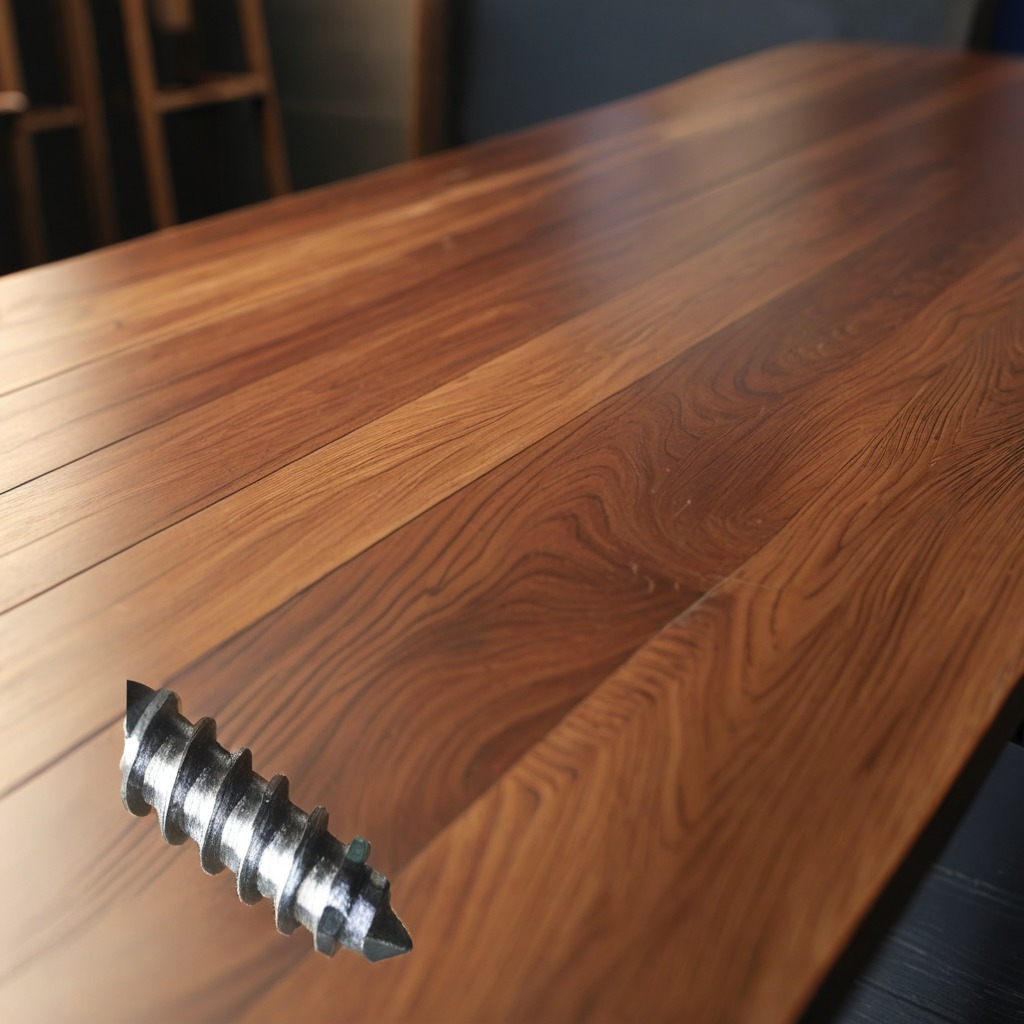
A metal screw is lying on a wooden table in a carpentry studio with rich wood textures side lighting.